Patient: sex F, age 71
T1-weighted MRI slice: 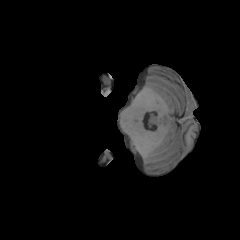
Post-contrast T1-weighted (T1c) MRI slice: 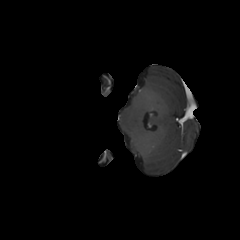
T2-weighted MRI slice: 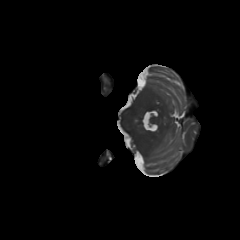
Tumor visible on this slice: no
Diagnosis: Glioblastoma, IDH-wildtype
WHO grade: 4